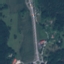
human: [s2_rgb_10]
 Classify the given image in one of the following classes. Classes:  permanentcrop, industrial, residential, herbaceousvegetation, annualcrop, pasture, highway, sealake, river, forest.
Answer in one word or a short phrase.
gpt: Highway